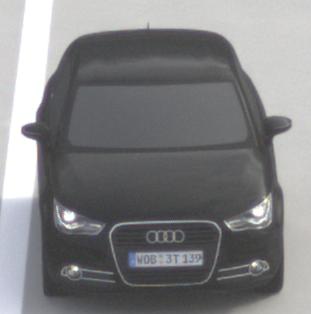
Make: Audi
Model: A1 Sportback 1.2 TFSI
Detailed model: A1 (8X) Sportback
Model produced from: 2012/03
Model produced until: 2014/11
Doors: 5
Color: black
Road condition: dry road
Daytime: morning or afternoon
Contrast: low contrast